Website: crate-barrel
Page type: payment
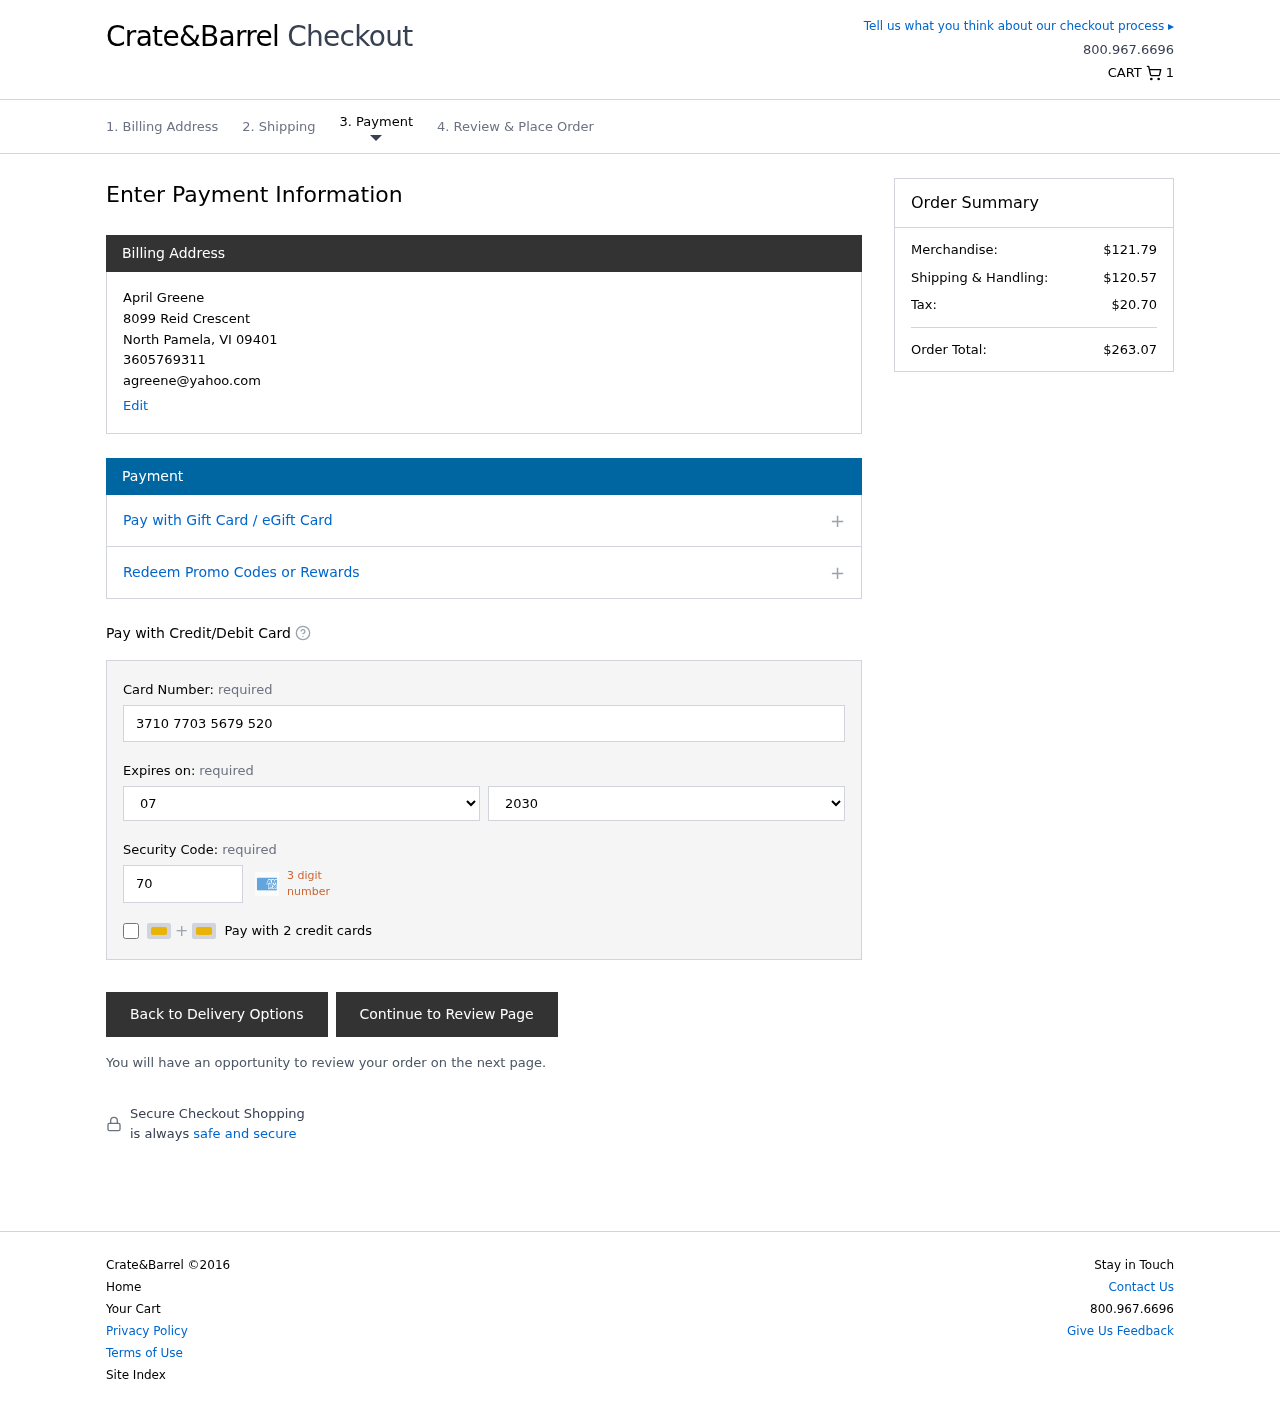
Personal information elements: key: PII_CARD_CVV
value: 7085
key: PII_CARD_EXPIRY_MONTH
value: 07
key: PII_CARD_EXPIRY_YEAR
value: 30
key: PII_CARD_NUMBER
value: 3710 7703 5679 520
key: PII_CITY
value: North Pamela
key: PII_EMAIL
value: agreene@yahoo.com
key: PII_FULLNAME
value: April Greene
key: PII_PHONE
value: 3605769311
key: PII_POSTCODE
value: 09401
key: PII_STATE_ABBR
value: VI
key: PII_STREET
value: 8099 Reid Crescent
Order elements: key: ORDER_NUM_ITEMS
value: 1
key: ORDER_SUBTOTAL
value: $121.79
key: ORDER_SHIPPING_COST
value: $120.57
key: ORDER_TAX
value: $20.70
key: ORDER_TOTAL
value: $263.07